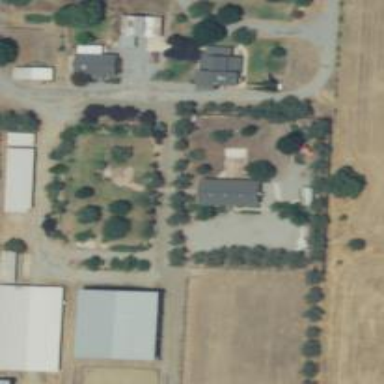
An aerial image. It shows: Rural residential farmyard.